Question: Repeat: What do iOS developers call the visual dots on the bottom of a page that indicate the number of open windows in an application?

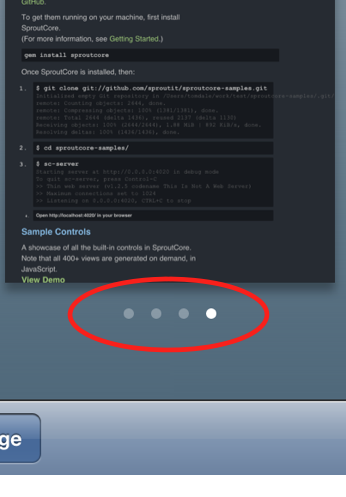
Answer: This is a <URL>.